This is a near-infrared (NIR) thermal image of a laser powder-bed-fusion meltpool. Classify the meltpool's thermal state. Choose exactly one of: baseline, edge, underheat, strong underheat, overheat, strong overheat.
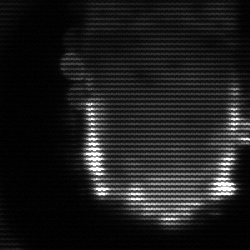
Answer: baseline